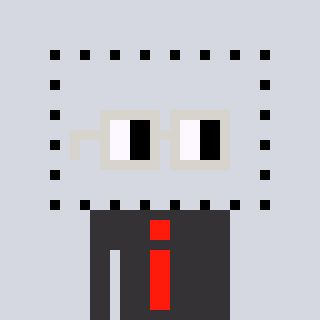
a pixel art character with square light gray glasses, a void-shaped head and a grayscale-colored body on a cool background